Question: Currently, I'm using ZXing to generate QR Codes. I have no problems in generating and reading the codes, and can change the colour scheme without any issues. I was wondering if it is possible to change the shape of the generated codes from the traditional squares to 'dots' or circles using ZXing?
I've seen images and examples of this, but I haven't seen any example solutions using ZXing.
Looking for something like:

If it is possible to do with ZXing? I would appreciate any example code.
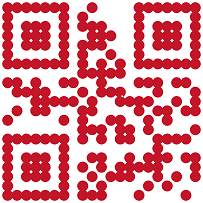
Answer: The library doesn't render the QR code actually, excepting that there's a bit of utility code to write it out as an image in the javase/ module. So I think you would mostly be writing your own code or copying a bit of that. It's not hard. I don't think it's a great idea to render this way as it hurts readability, but probably still substantially works.